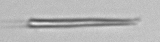
Label: fiber